Question: One short question: on a registration process I would like to ask the user to choose a value from a list of values.
Is it the right way to use a view Controller adding there all text fields and for the values a picker view? As the picker view needs so much space in between the text fields area I wonder what the best practice in this case would be?
this is my code so far:
'''
class RegisterViewController: UIViewController, UIPickerViewDelegate, UIPickerViewDataSource{
@IBOutlet weak var gradeTextField: UITextField!
@IBOutlet weak var gradePicker: UIPickerView!
let gradePickerValues = ["5. Klasse", "6. Klasse", "7. Klasse"]
func numberOfComponentsInPickerView(pickerView: UIPickerView!) -> Int{
return 1
}
func pickerView(pickerView: UIPickerView, numberOfRowsInComponent component: Int) -> Int{
return gradePickerValues.count
}
func pickerView(pickerView: UIPickerView, titleForRow row: Int, forComponent component: Int) -> String! {
return gradePickerValues[row]
}
func pickerView(pickerView: UIPickerView!, didSelectRow row: Int, inComponent component: Int){
gradeTextField.text = gradePickerValues[row]
self.view.endEditing(true)
}
override func viewDidLoad() {
super.viewDidLoad()
statusMessageLabel.hidden = true
gradePicker.dataSource = self
gradePicker.delegate = self
gradePicker.hidden = true
gradeTextField.inputView = UIPickerView()
gradeTextField.text = gradePickerValues[0]
}
'''
The pickerview is hidden at the beginning and appears only when I select the text field, this is fine so far... But the the picker view is empty...

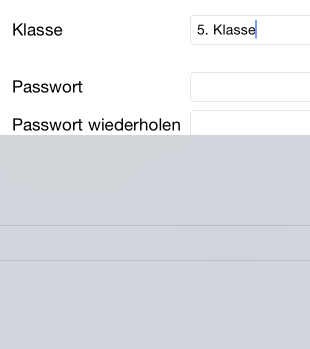
Answer: It depends on controller appearance. If there only one choose action per screen it will be better to put 'Table View' on it and selected row will be current selection.
If screen has multiply fields, that user should act with, then, in my opinion, it's better to put 'label' + 'button' above it and when user press this 'button' you just shows 'Picker View' from screen bottom. When user select any row in 'Picker View' you change label text, but don't hide picker itself, it should be done by pressing "Done" 'button' you place above.
Hope this helps.
---
:
Your problem because you just forget to set 'dataSource' property of 'UIPickerView'
Just do: 'gradePicker.dataSource = self' in 'viewDidLoad()'
And don't forget to implements protocol here: 'class RegisterViewController: UIViewController, UIPickerViewDelegate, UIPickerViewDataSource'
---
:
Finally made it. If you add 'UIPickerView' in inputView of your textFiled, then It should NOT be in IB. So you could remove it from storyboard (or .xib, if you use it).
Then change code to be something like this:
'''
class RegisterViewController: UIViewController, UIPickerViewDelegate, UIPickerViewDataSource {
@IBOutlet weak var gradeTextField: UITextField!
var gradePicker: UIPickerView!
let gradePickerValues = ["5. Klasse", "6. Klasse", "7. Klasse"]
func numberOfComponentsInPickerView(pickerView: UIPickerView) -> Int{
return 1
}
func pickerView(pickerView: UIPickerView, numberOfRowsInComponent component: Int) -> Int{
return gradePickerValues.count
}
func pickerView(pickerView: UIPickerView, titleForRow row: Int, forComponent component: Int) -> String! {
return gradePickerValues[row]
}
func pickerView(pickerView: UIPickerView!, didSelectRow row: Int, inComponent component: Int){
gradeTextField.text = gradePickerValues[row]
self.view.endEditing(true)
}
override func viewDidLoad() {
super.viewDidLoad()
gradePicker = UIPickerView()
gradePicker.dataSource = self
gradePicker.delegate = self
gradeTextField.inputView = gradePicker
gradeTextField.text = gradePickerValues[0]
}
}
'''